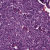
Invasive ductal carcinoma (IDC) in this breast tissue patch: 1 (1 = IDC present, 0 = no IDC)